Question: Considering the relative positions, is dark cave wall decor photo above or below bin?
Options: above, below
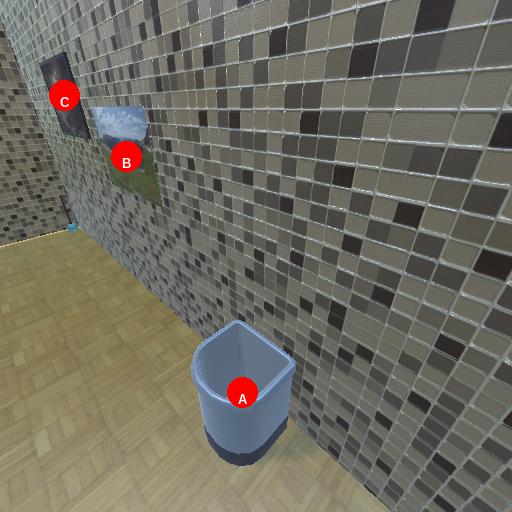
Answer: above